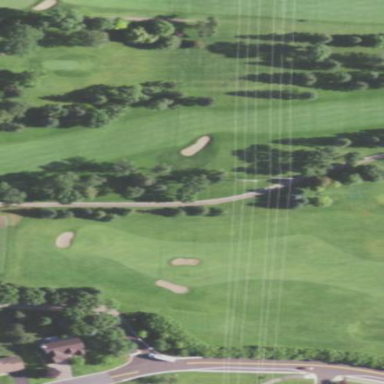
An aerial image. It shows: Grassy area designated for driving range golf.